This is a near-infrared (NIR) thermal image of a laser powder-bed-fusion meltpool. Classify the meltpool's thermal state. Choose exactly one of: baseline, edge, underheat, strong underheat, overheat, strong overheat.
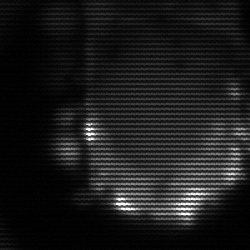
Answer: baseline